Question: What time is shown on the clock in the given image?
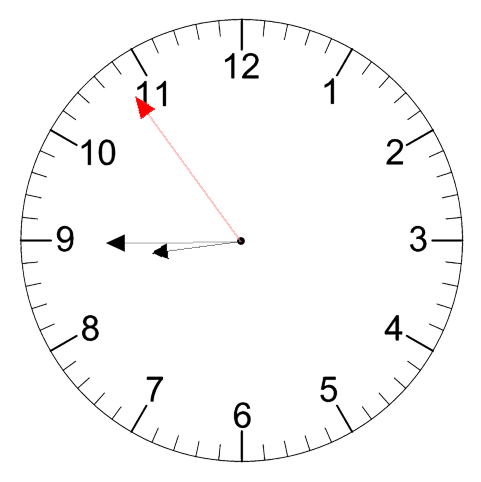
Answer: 08:44:54